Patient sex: M
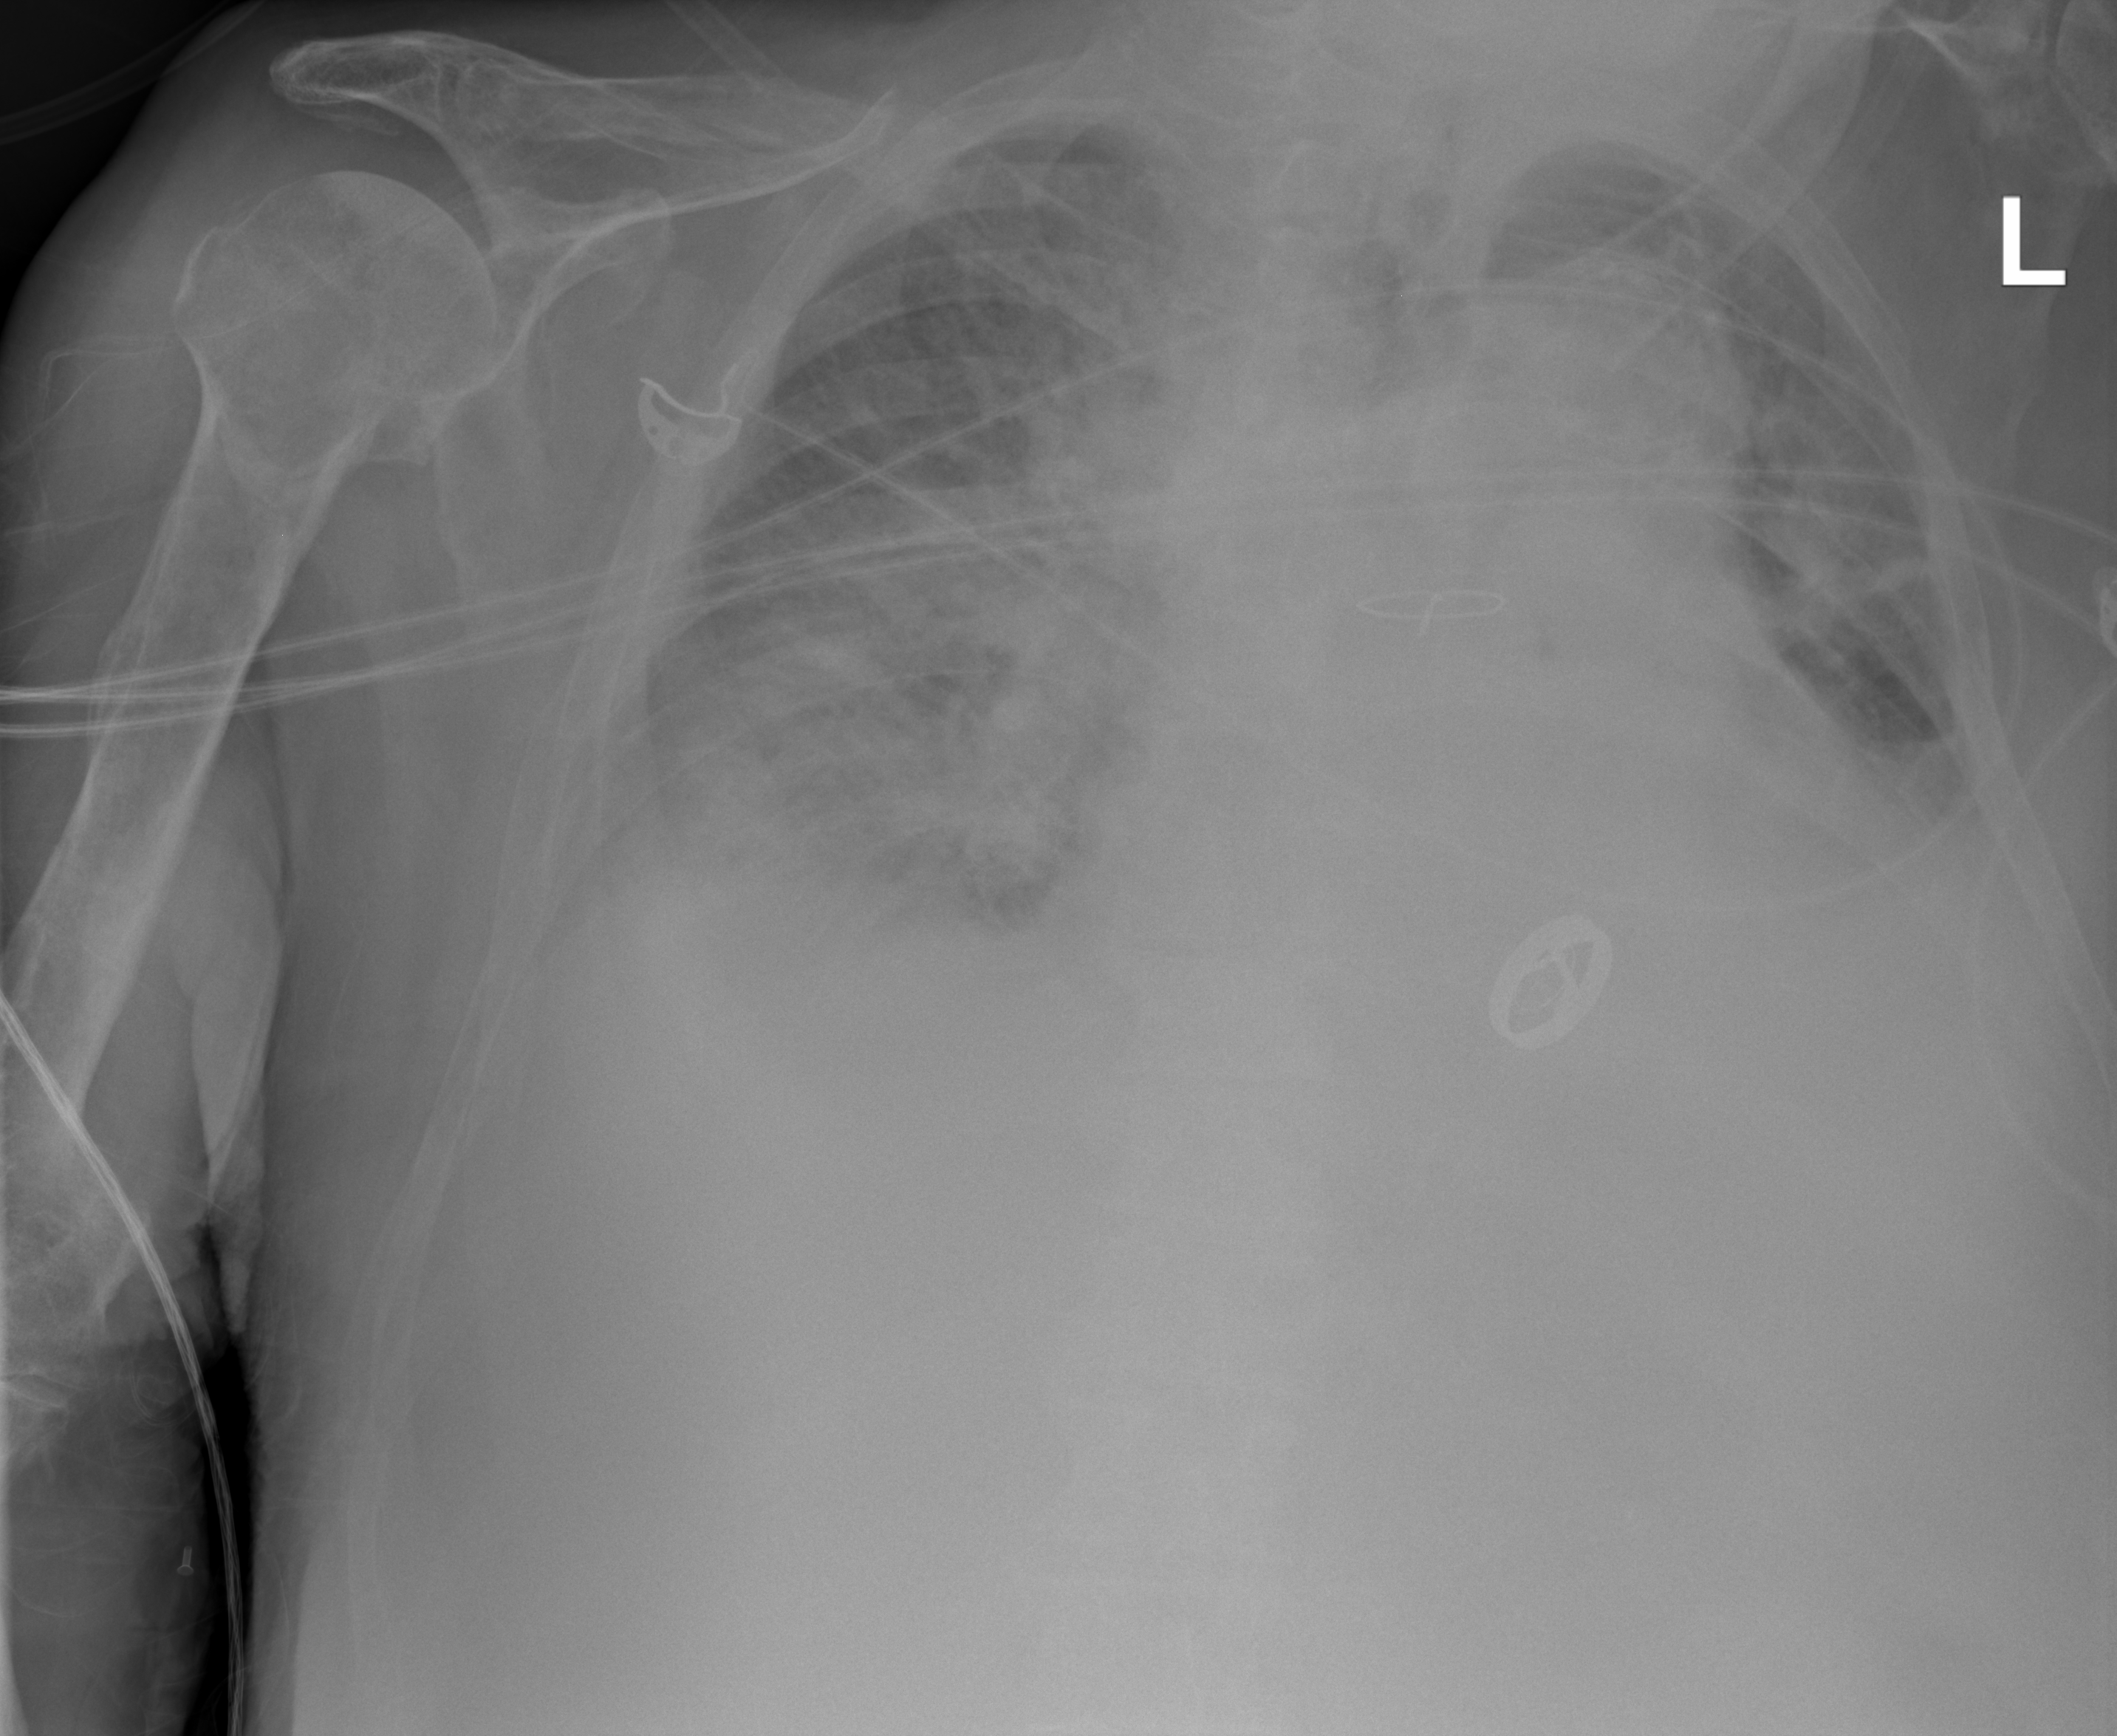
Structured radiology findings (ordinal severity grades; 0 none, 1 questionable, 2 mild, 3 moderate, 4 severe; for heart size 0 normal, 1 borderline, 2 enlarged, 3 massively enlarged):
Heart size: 2
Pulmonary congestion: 3
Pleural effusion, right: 2
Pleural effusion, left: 2
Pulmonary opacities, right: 3
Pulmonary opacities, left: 2
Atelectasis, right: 3
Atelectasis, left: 3